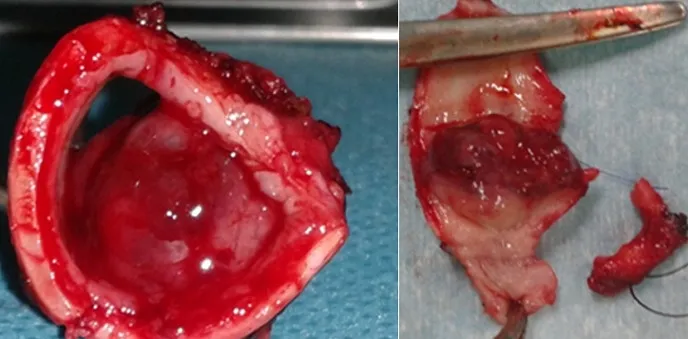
Resected specimen showing a polypoid growth pattern. The tumor was present at 1 cm below the larynx.
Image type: medical_photograph (other_medical_photograph)